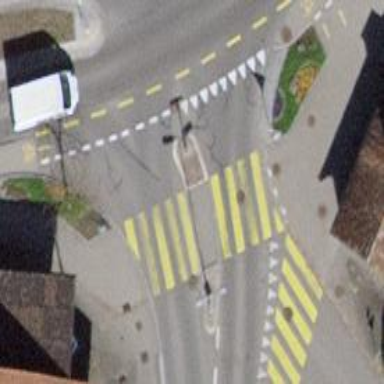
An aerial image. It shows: Uncontrolled zebra crossing with central island.